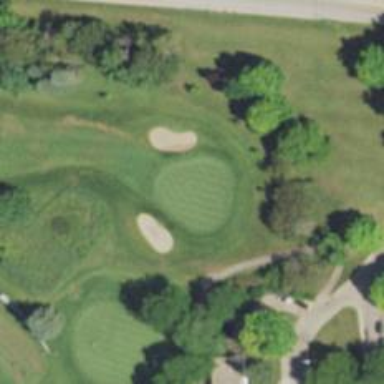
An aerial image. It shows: Golf hole.